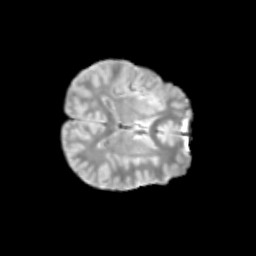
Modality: T2w
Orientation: axial
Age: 13
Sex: male
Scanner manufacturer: siemens
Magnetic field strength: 3 T
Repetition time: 3.8 s
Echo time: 0.07 s